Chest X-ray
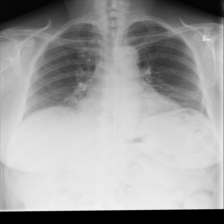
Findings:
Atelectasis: negative
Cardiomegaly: positive
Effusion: positive
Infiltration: negative
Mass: negative
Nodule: negative
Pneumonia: negative
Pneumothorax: negative
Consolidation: negative
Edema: negative
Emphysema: negative
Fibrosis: negative
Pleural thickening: negative
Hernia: negative